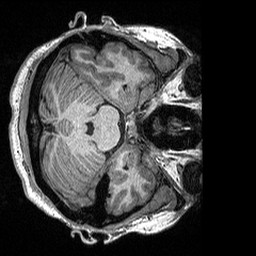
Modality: T1w
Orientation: axial
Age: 43
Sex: female
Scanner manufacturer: siemens
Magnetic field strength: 3 T
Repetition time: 2.3 s
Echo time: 0.00298 s